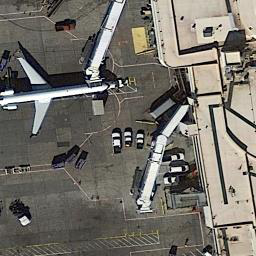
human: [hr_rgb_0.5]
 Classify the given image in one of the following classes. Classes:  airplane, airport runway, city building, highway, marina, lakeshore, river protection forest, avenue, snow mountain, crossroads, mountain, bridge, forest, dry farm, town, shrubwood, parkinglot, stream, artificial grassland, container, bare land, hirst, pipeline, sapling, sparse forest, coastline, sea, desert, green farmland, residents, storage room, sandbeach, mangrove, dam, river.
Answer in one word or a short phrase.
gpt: airplane